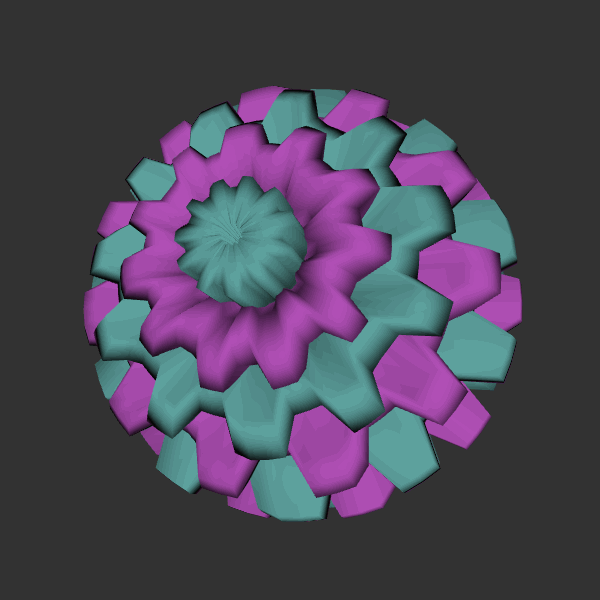
Background: dark